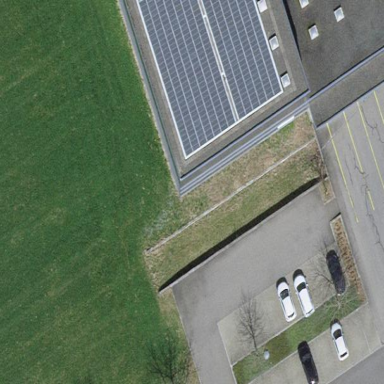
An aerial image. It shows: Solar power generator with photovoltaic panels.